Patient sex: M
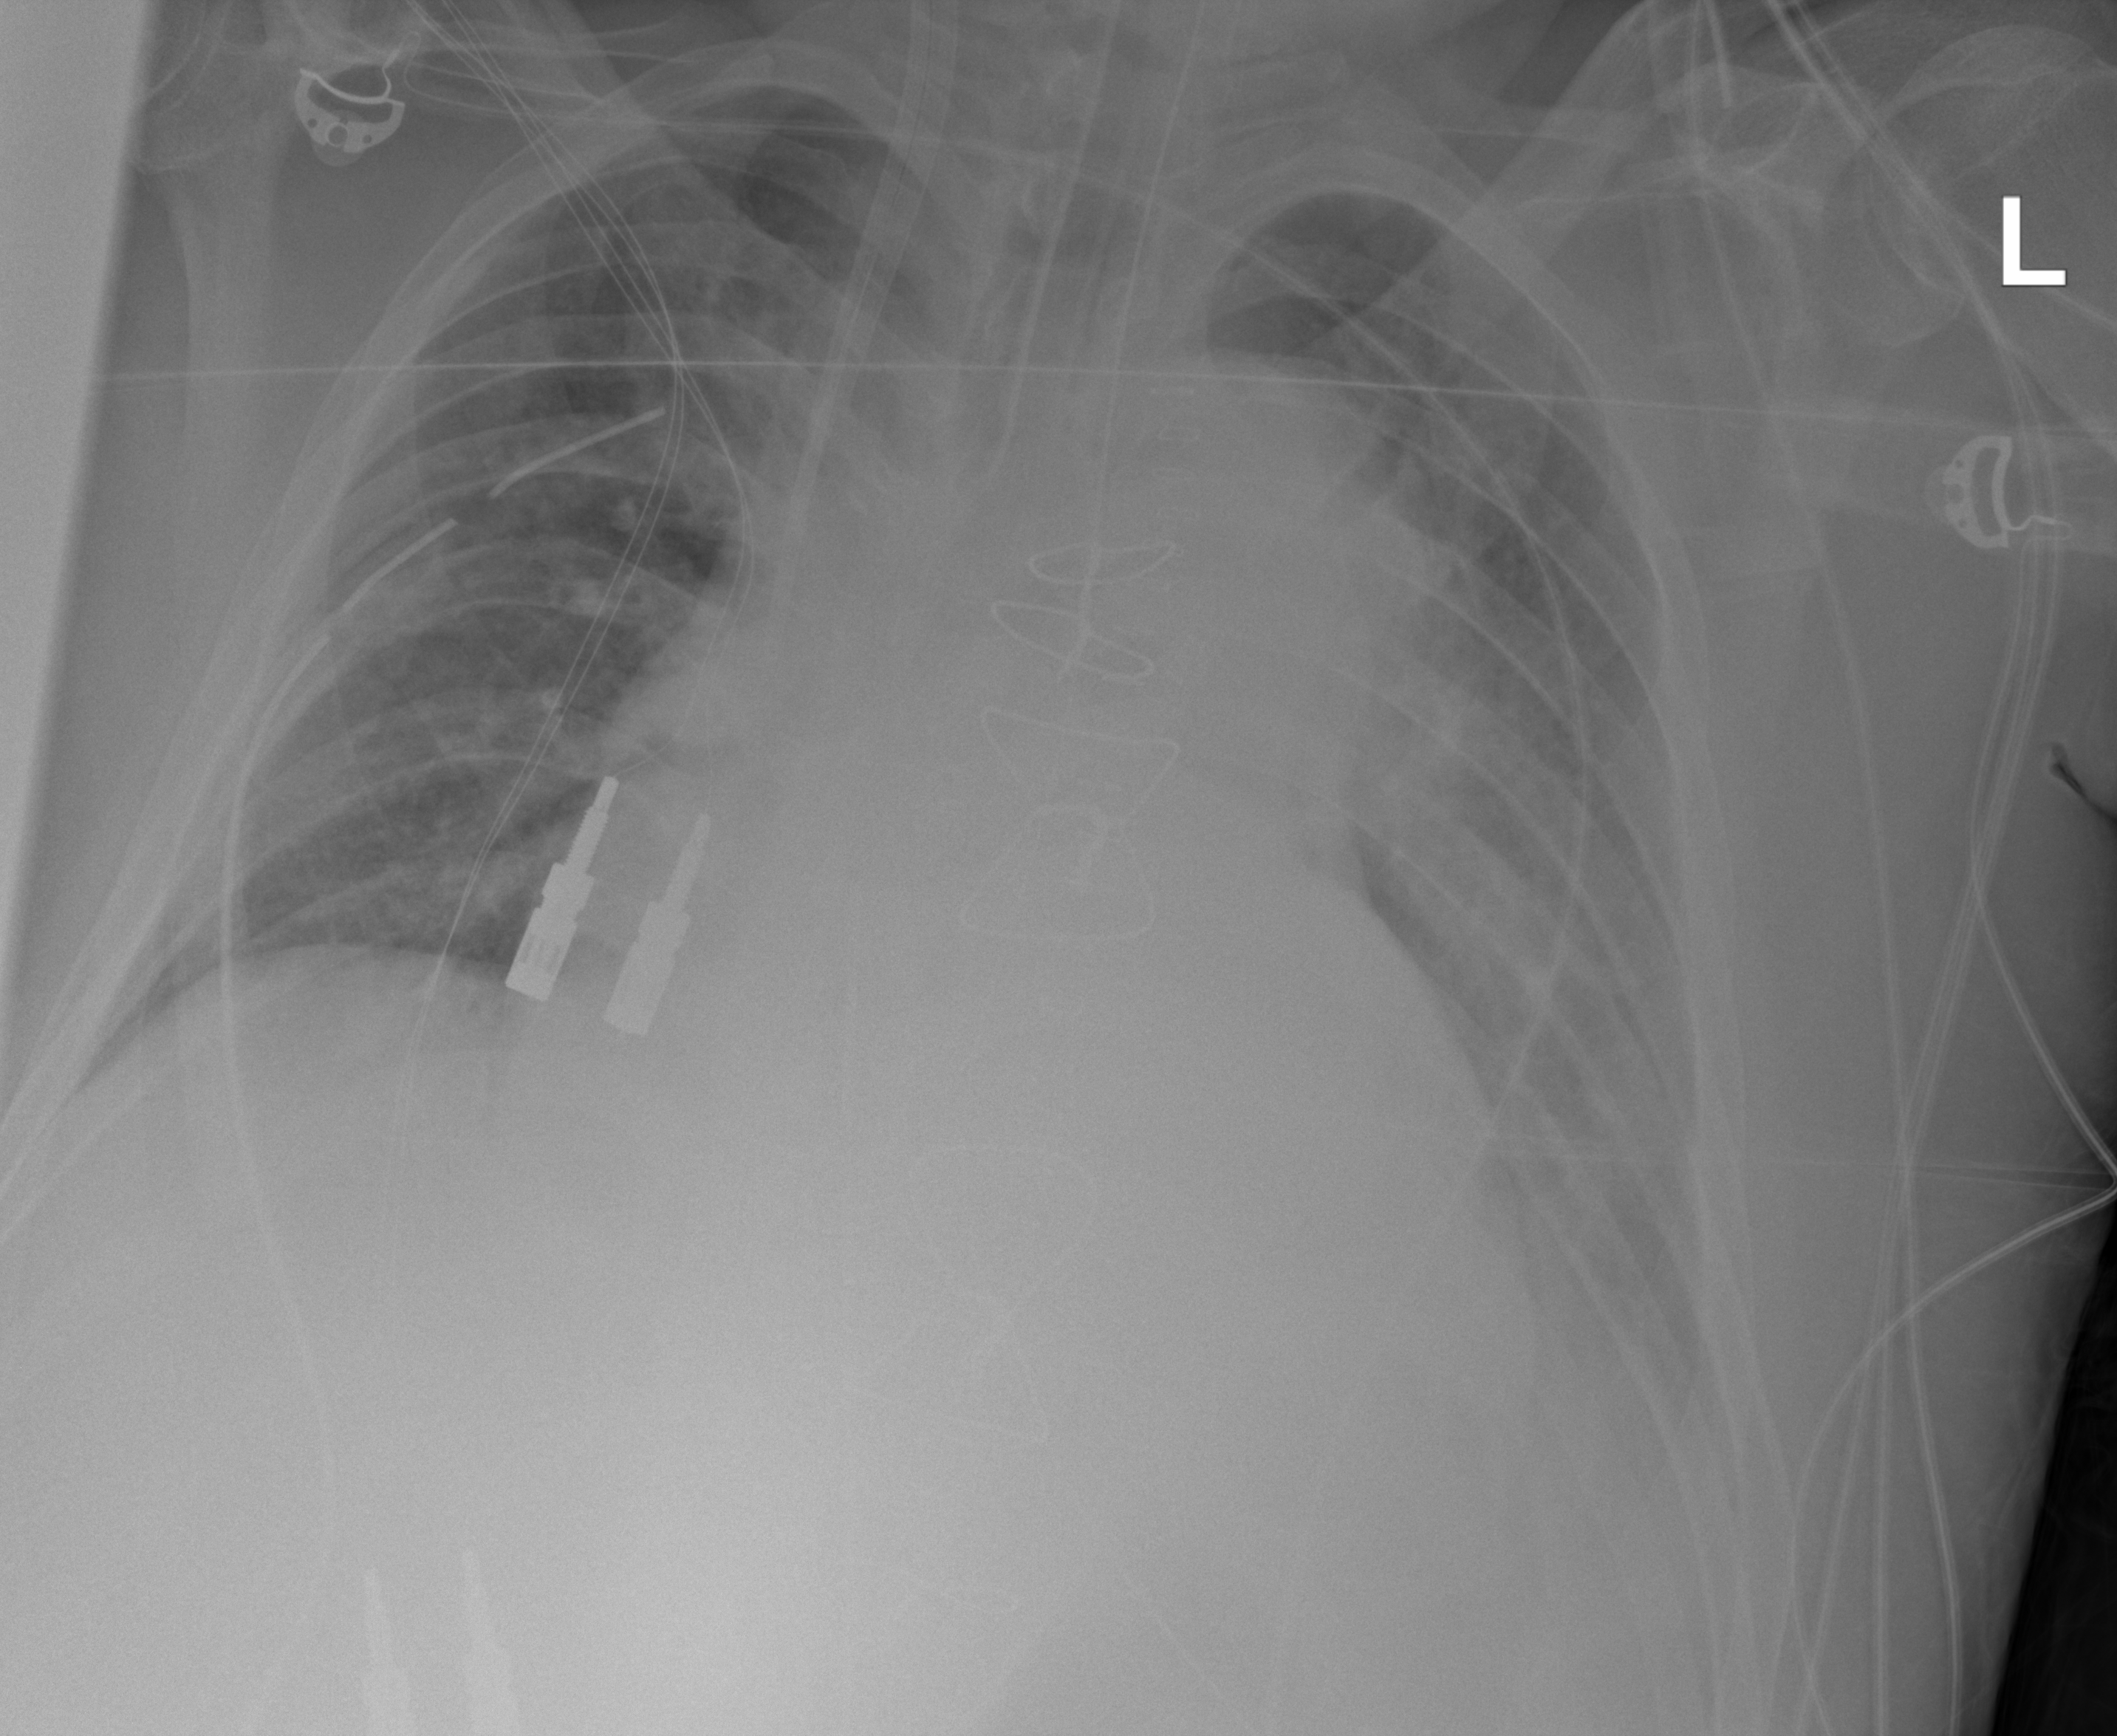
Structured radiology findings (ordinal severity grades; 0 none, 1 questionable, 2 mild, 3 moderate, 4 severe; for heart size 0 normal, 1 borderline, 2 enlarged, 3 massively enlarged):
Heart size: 2
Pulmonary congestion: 2
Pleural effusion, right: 0
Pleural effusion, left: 2
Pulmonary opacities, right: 0
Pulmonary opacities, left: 0
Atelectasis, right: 0
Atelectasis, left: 0